Question: Currently I'm interested in learning how to obtain information from the American Community Survey PUMS files. I have read some of the the ACS documentation and found that to replicate weights I must use the following formula:

And thanks to google I also found that there's the SURVEY package and the svrepdesign function to help me get this done
<URL>
Now, even though I'm getting into R and learning statistics and have a SQL background, there are two BIG problems:
1 - I have no idea what that formula means and I would really like to understand it before going any further
2 - I don't understand how the SVREPDESIGN function works nor how to use it.
I'm not looking for someone to solve my life/problems, but I would really appreciate if someone points me in the right direction and gives a jump start.
Thank you for your time.
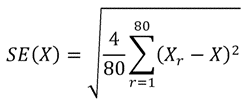
Answer: When you are using 'svyrepdesign', you are specifying that it is a design with replicated weights, and it uses the formula you provided to calculate the standard errors.
The American Community Survey has 80 replicate weights, so it first calculates the statistic you are interested in with the full sample weights (X), then it calculates the same statistic with all 80 replicate weights (X_r).
You should read this: <URL>